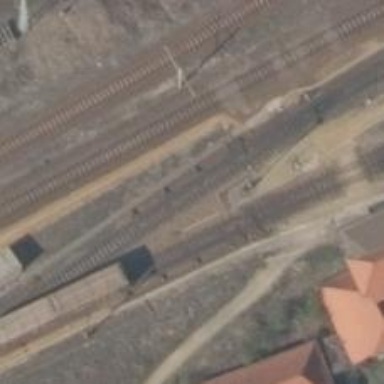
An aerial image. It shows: Railway yard used for servicing trains.